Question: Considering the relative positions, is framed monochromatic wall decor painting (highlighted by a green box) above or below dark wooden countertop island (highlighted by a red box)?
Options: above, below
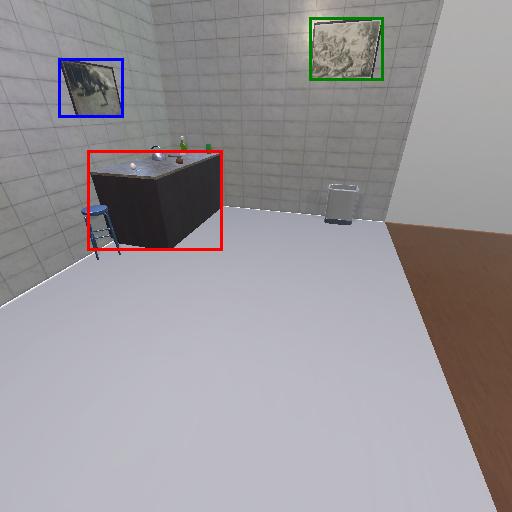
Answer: above